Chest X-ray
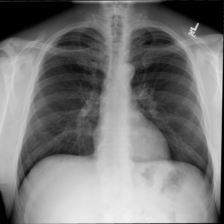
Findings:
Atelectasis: negative
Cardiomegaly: negative
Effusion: negative
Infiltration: negative
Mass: negative
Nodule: negative
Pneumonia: negative
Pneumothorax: negative
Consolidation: negative
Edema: negative
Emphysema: negative
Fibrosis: negative
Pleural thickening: negative
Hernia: negative